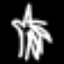
Label: palm tree